Aerial crown-view tile of a tropical tree (Barro Colorado Island, Panama), acquired 20241014:
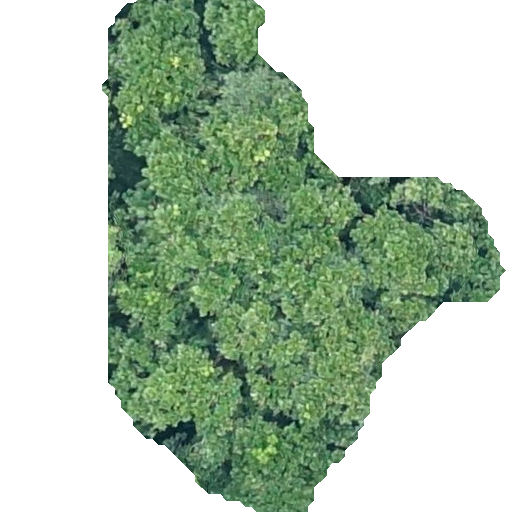
Species: Anacardium excelsum
GBIF accepted scientific name: Anacardium excelsum
Crown area: 195.636 m²